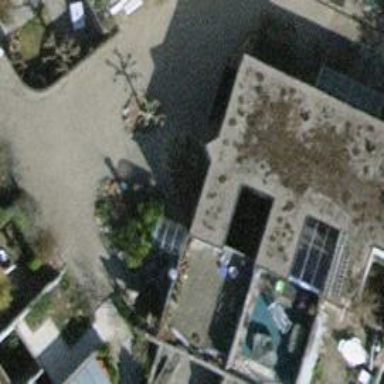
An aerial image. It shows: Terrace building.